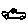
Label: car